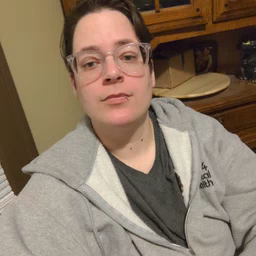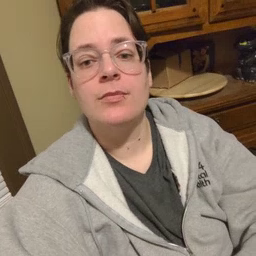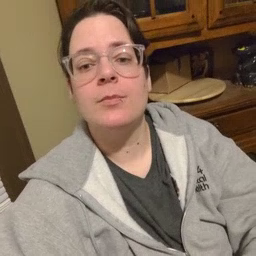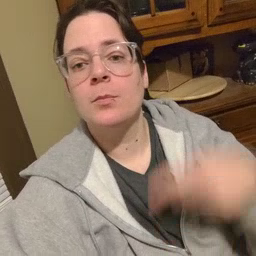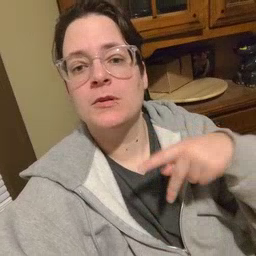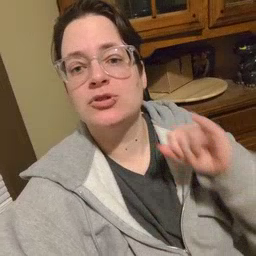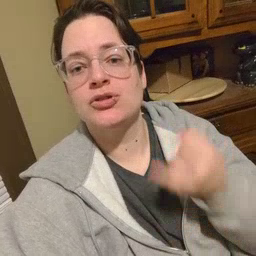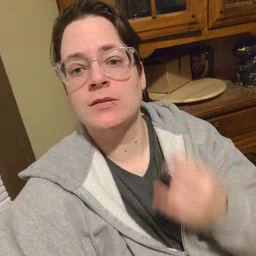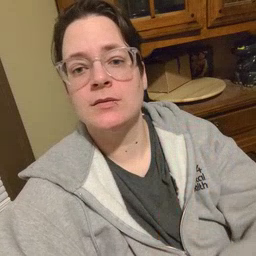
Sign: pajamas